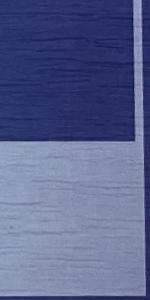
Label: Empty